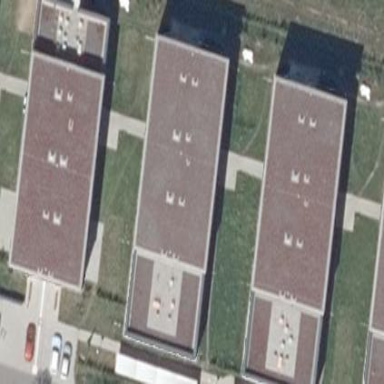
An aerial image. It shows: Dormitory building.